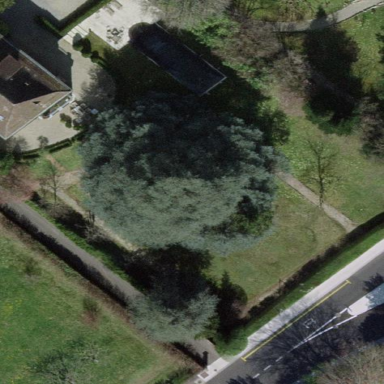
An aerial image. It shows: Garden surrounded by fence.